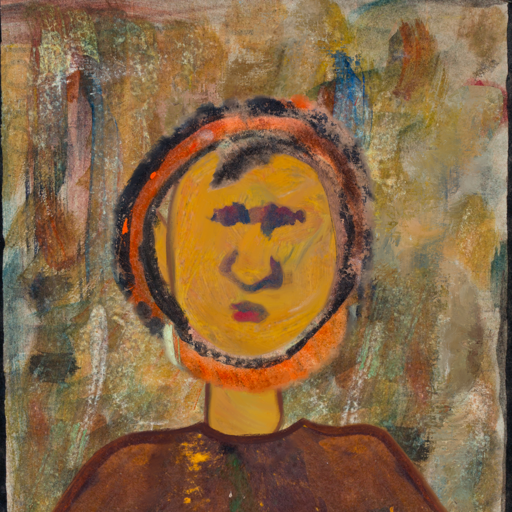
Background: Pipe, Head And Neck Front: After_Raid, Face Front: In_The_Sun, Bust: Comrade, Hair Front: Childish, Head Accessory: Blank, Second Necklace: Blank, Necklace: Blank, Baby: Blank